Question:
I'm following the tango with django tutorial and everything was going great until I got to this section: <URL>
I got an error that stated 'django.db not found'. I imported models from django.db in the models file and after doing some investigation, I noticed that my path seems to be off.
'''
BASE_DIR = os.path.dirname(__file__)
'''
points to the location of the pycharm IDE - /users/applications/pycharm.app. I use a MAC.
I tried to get the base to point to the root of the project file by doing the following: Preferences -> Python Console -> I selected the tango_with_django_project and made it the source. However, this does not seem to help.
Please assist!!!
Thanks!
Update: I'm still unsuccessful with this. I have tried configuring the paths in virtualenv but to no avail. Help, please!
Attached is my project path. when i run 'python populate_rango.py' from the terminal, i get this error:
'''
Traceback (most recent call last):
File "populate_rango.py", line 62, in <module>
from rango.models import Category, Page
'''
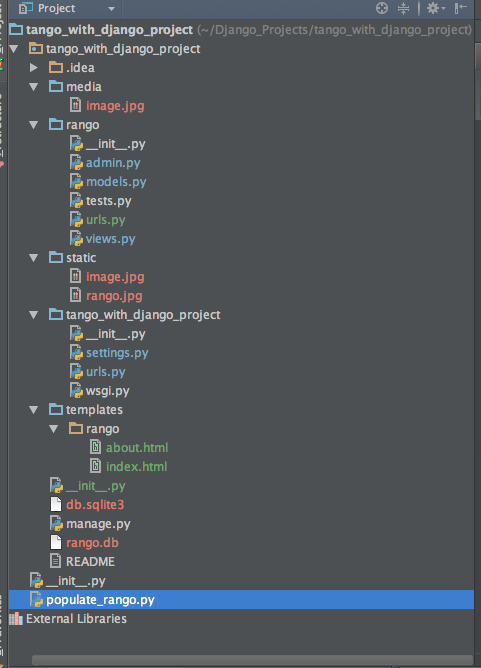
Answer: I was having the EXACT same issue. I am using Pycharm on a windows PC. What I was doing was dropping in to a terminal session by going to tools>open terminal, and running the populate_rango.py from there.
I was getting the same issue until I ran it by right clicking on the file (populate_rango.py) from within pycharm and selecting run. See screen shotL